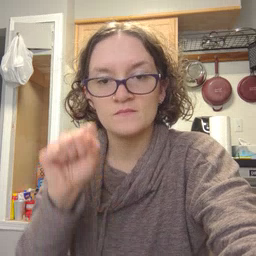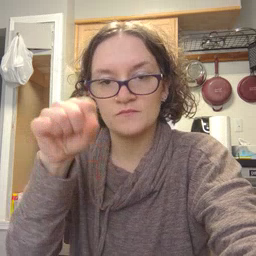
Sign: yes